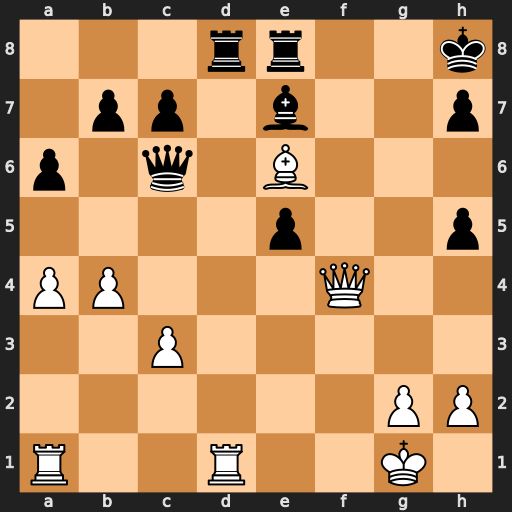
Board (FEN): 3rr2k/1pp1b2p/p1q1B3/4p2p/PP3Q2/2P5/6PP/R2R2K1
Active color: w
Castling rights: -
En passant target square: -
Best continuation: Qxe5+ Bf6 Qxf6#